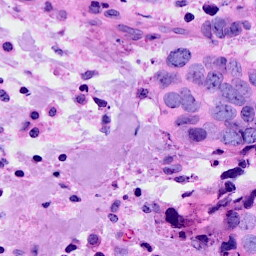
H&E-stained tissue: Breast